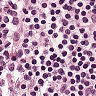
Metastatic tissue present: no